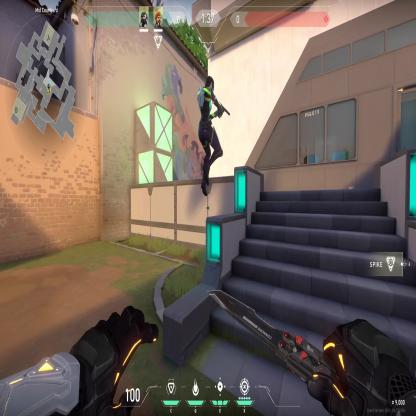
Label: teammate